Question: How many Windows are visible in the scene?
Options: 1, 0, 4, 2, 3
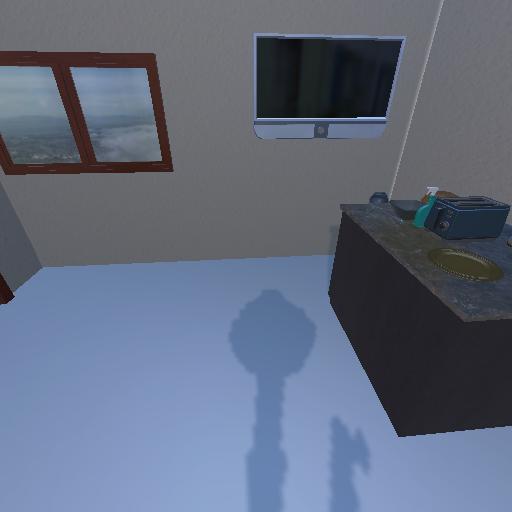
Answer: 1